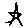
Label: star